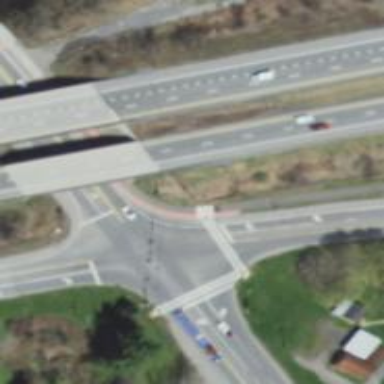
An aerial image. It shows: Bridge crossing over expressway trunk road.